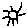
Label: sun